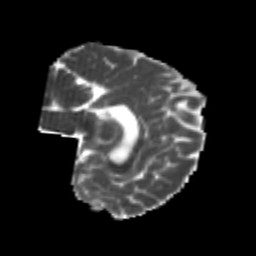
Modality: MD
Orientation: sagittal
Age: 25
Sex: female
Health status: healthy
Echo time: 0.074 s